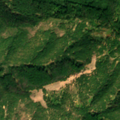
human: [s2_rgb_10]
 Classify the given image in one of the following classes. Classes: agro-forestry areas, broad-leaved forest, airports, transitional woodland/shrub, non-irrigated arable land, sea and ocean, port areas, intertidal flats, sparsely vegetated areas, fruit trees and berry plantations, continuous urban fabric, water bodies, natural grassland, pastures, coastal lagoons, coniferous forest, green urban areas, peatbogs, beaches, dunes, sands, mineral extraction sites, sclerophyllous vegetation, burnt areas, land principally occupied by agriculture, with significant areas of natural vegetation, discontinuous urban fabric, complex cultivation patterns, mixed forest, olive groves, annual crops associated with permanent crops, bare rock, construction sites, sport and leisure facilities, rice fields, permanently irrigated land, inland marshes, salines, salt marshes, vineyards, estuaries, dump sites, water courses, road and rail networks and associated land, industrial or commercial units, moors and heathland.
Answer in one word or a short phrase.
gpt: broad-leaved forest, transitional woodland/shrub